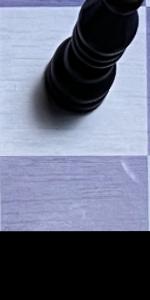
Label: Empty